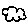
Label: cloud